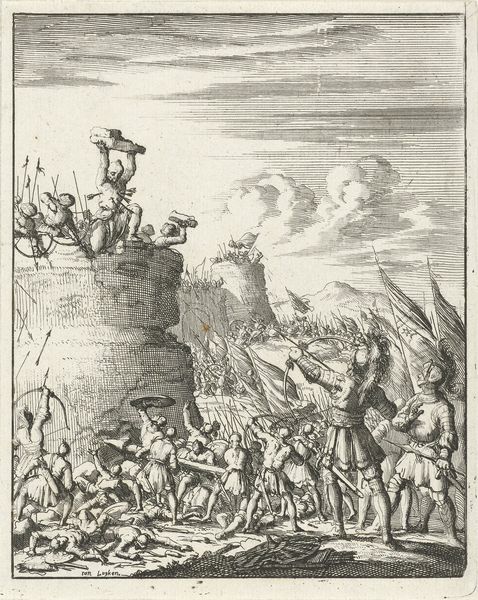
Titel: Aanval op een vesting waarbij een Turk door pijlen wordt geraakt
Künstler: Jan Luyken
Standort: Amsterdam
Institution: Rijksmuseum
Schlagwörter: berg, himmel, kampf, schatten, wolken, steine, turm, bogen, fahnen, krieg, schild, burg, türme, schwarzweiß, schwert, kämpfen, wurf, pfeil, schützen, belagerung, bogenschützen, ramme